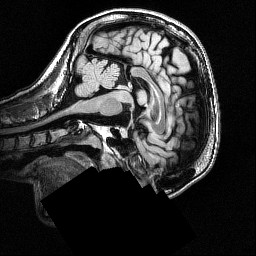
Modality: FLAIR
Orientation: sagittal
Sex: female
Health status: ill
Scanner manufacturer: siemens
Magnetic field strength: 3 T
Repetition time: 7 s
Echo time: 0.372 s